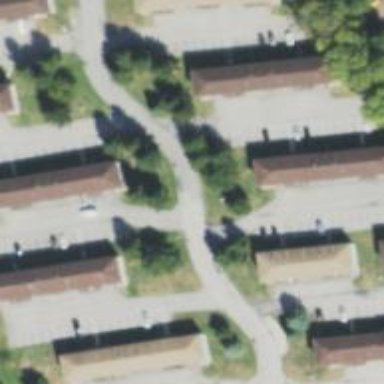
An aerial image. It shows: Asphalt road designated as living street.